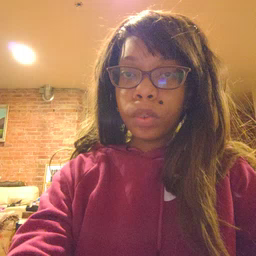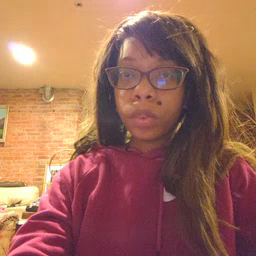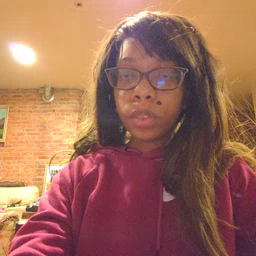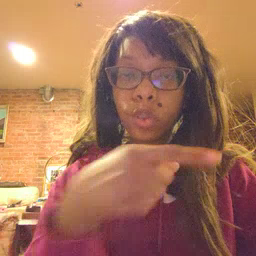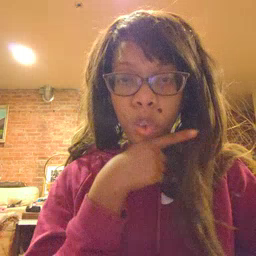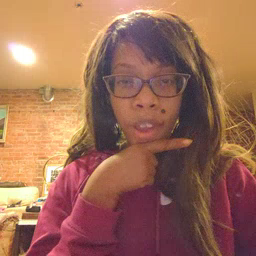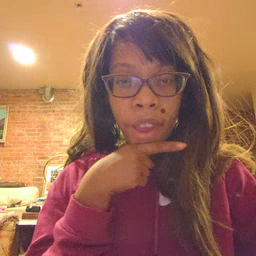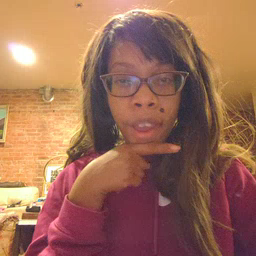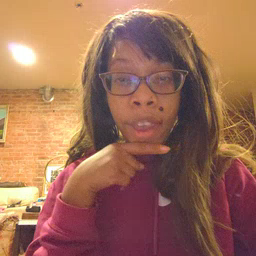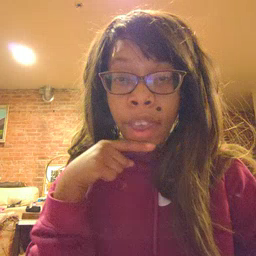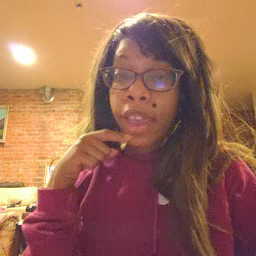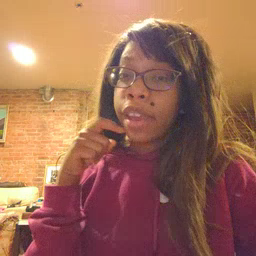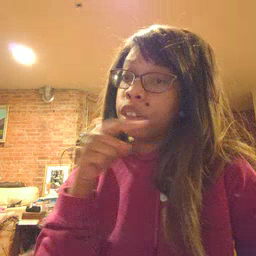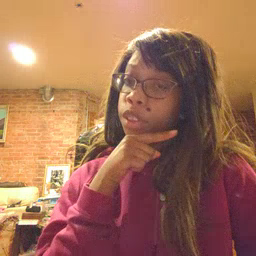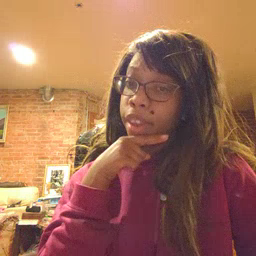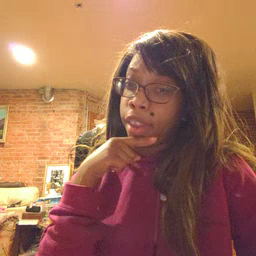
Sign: dry